Field crop: tomato
Growth stage: 1
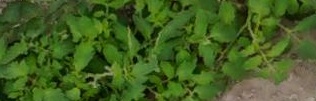
Species: tomato